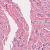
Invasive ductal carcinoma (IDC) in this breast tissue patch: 1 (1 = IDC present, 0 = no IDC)